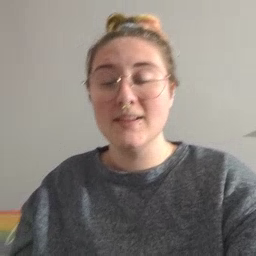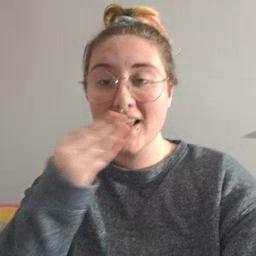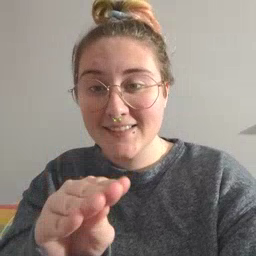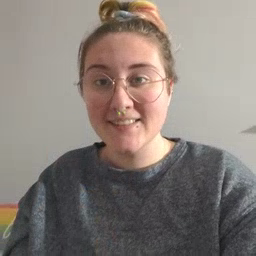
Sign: kiss